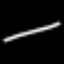
Label: line